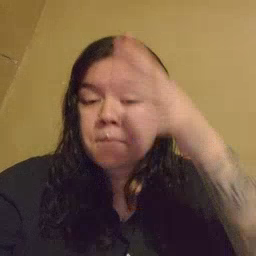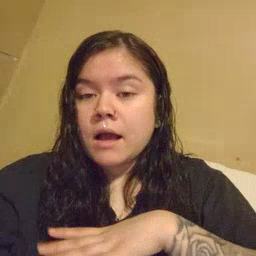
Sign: man